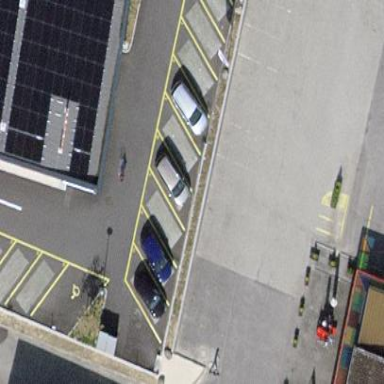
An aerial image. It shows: Parking area.